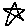
Label: star